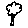
Label: flower